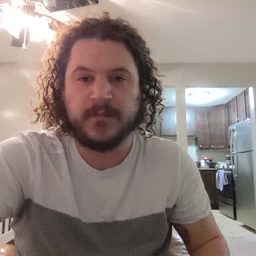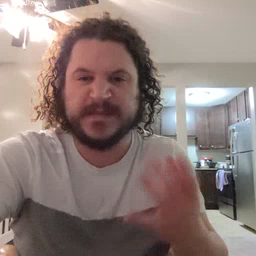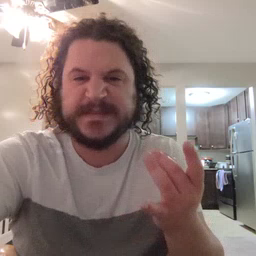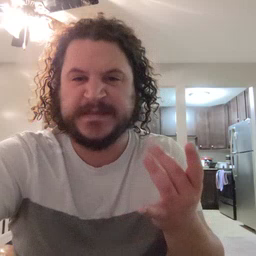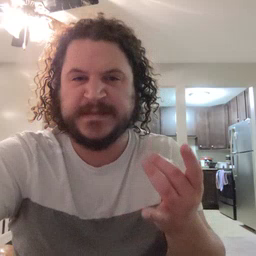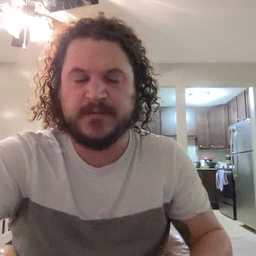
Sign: sticky